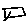
Label: square